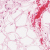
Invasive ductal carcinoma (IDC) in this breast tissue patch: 0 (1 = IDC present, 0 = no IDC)